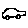
Label: car